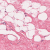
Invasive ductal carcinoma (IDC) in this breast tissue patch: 0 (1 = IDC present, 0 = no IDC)